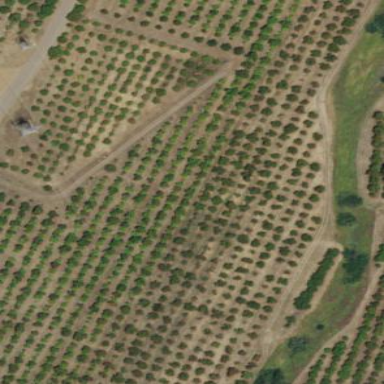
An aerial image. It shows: Orchard.